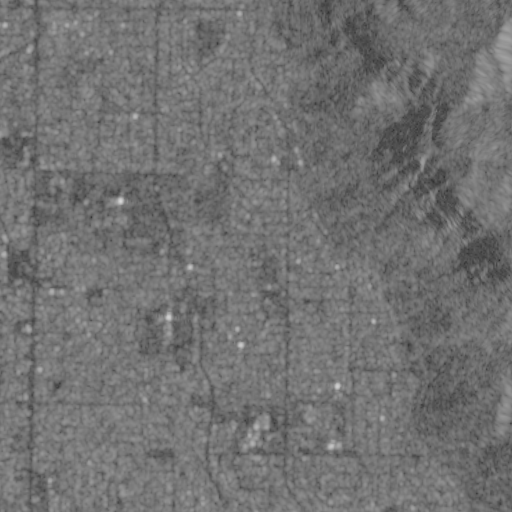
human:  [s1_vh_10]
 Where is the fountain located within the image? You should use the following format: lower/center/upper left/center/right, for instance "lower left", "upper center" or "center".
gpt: The fountain is located in the lower left of the image.
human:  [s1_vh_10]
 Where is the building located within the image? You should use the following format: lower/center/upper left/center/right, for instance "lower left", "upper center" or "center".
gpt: There is no building in the image.

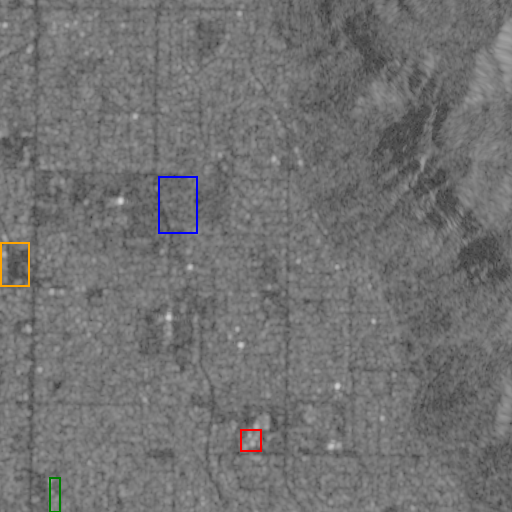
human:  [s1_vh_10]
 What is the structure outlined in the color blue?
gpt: The structure outlined in blue is a park.
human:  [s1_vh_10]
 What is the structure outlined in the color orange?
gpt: The structure outlined in orange is a parking lot.
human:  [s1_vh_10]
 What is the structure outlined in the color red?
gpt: The structure outlined in red is a building.
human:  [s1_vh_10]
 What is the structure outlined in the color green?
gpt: The structure outlined in green is a building.
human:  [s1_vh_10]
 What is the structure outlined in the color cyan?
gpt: There is no cyan outline.